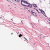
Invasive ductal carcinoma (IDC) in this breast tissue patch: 1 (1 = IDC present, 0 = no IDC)